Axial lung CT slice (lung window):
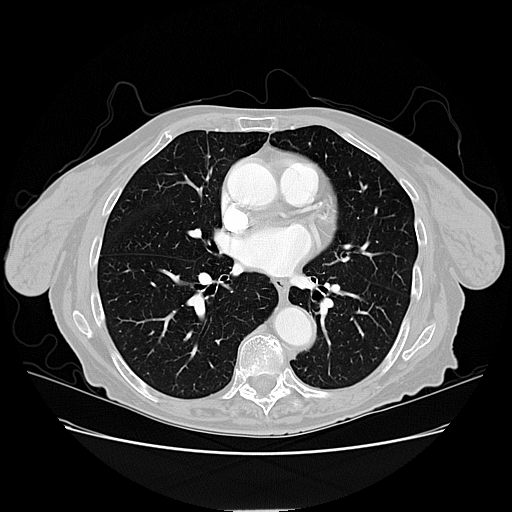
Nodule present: no